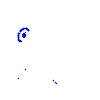
Particle: pion